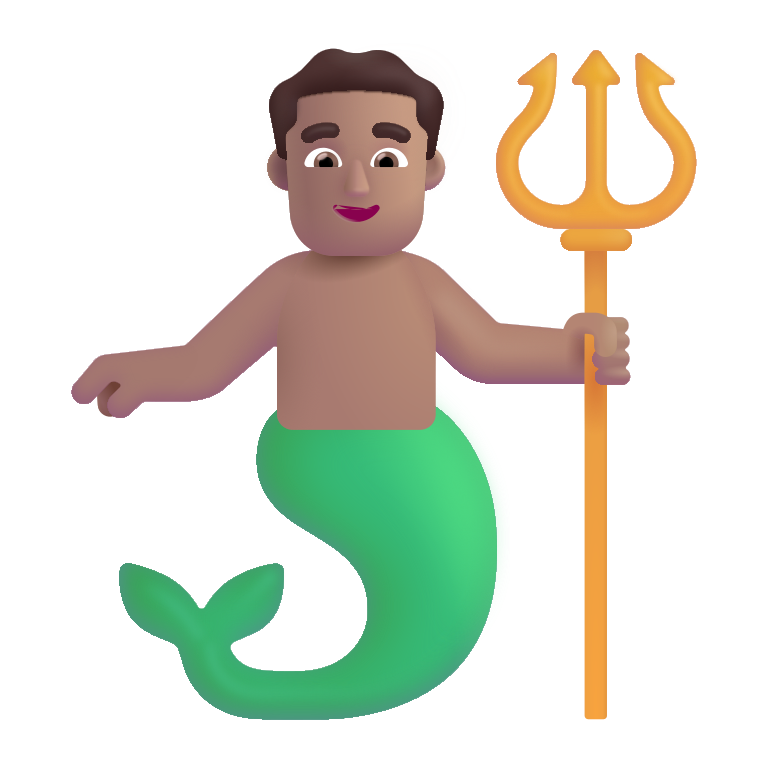
man merpeople color